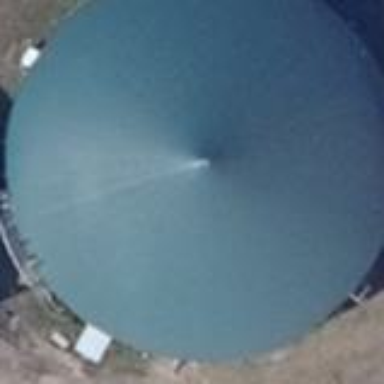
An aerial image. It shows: Storage tank with man-made structure.